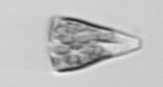
Label: Licmophora